Field crop: maize
Growth stage: 2
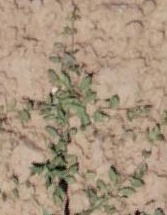
Species: convolvulus